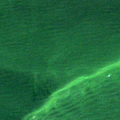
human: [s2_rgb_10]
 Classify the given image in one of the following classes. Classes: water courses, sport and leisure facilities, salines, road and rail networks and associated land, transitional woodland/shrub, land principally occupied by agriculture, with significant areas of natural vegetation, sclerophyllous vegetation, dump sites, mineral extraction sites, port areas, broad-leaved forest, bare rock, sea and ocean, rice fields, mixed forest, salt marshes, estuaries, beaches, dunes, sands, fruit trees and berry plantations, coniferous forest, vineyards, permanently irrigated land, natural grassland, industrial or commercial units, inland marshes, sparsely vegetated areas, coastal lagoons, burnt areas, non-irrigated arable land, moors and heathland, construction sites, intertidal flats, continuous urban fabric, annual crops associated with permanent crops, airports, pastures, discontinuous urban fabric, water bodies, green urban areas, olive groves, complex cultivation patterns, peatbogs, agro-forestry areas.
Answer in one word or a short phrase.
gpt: sea and ocean